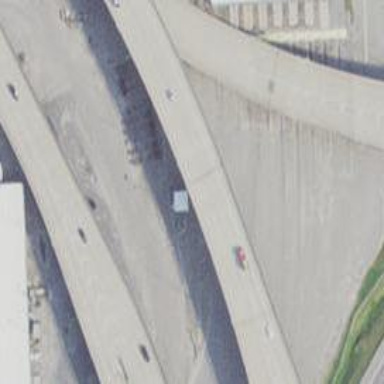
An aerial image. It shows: Bridge over motorway.